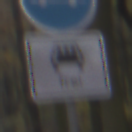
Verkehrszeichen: MehrfachbesetzePersonenkraftwagenFrei
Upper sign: Busssonderstreifen
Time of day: MorningAfternoon
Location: Outdoor (Nature)
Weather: Overcast
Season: Autumn
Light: Natural